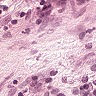
Metastatic tissue present: no